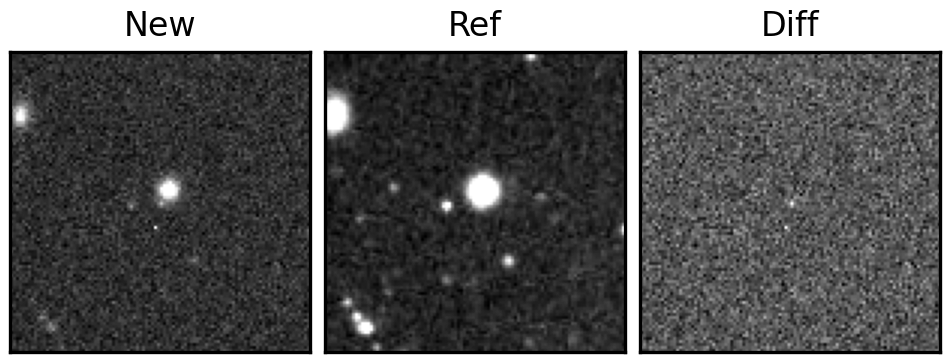
Label: real